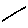
Label: line